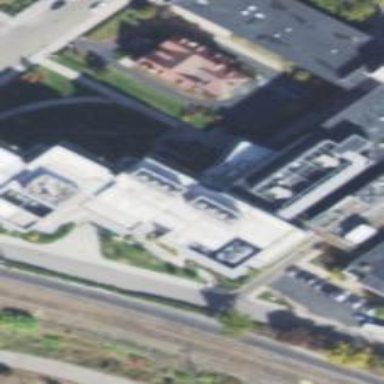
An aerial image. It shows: University building.